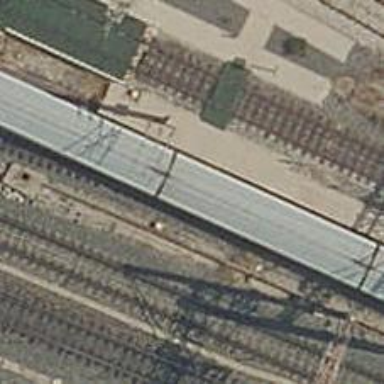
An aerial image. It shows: Railway track with contact line for electrification.